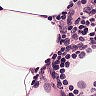
Metastatic tissue present: no